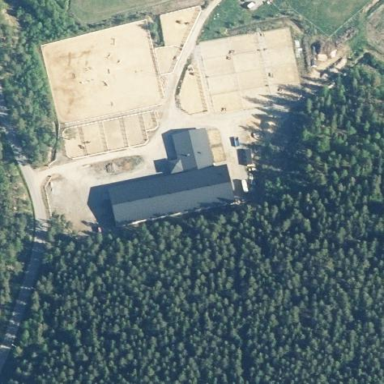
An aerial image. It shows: Stable used for equestrian sports.